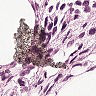
Metastatic tissue present: yes